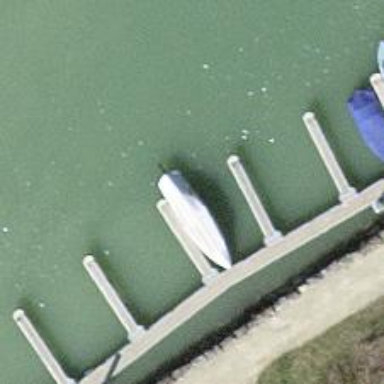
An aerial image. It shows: Man-made pier.